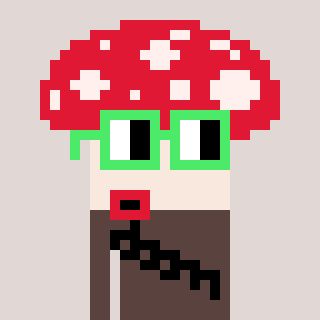
a pixel art character with square light green glasses, a mushroom-shaped head and a darkbrown-colored body on a warm background